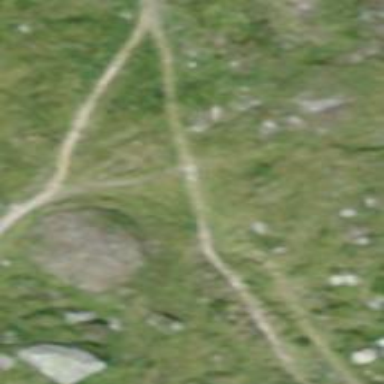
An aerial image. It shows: Path.